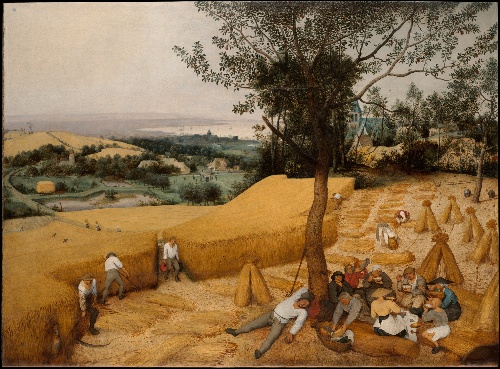
Title: The Harvesters
Artist: Pieter Bruegel the Elder
Artist bio: Netherlandish, Breda (?) ca. 1525–1569 Brussels
Date: 1565
Object type: Painting
Classification: Paintings
Medium: Oil on wood
Dimensions: Overall, including added strips at top, bottom, and right, 46 7/8 x 63 3/4 in. (119 x 162 cm); original painted surface 45 7/8 x 62 7/8 in. (116.5 x 159.5 cm)
Department: European Paintings
Credit line: Rogers Fund, 1919
Accession year: 1919
Repository: Metropolitan Museum of Art, New York, NY
Tags: Food|Men|Women|Landscapes|Working|Eating